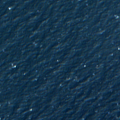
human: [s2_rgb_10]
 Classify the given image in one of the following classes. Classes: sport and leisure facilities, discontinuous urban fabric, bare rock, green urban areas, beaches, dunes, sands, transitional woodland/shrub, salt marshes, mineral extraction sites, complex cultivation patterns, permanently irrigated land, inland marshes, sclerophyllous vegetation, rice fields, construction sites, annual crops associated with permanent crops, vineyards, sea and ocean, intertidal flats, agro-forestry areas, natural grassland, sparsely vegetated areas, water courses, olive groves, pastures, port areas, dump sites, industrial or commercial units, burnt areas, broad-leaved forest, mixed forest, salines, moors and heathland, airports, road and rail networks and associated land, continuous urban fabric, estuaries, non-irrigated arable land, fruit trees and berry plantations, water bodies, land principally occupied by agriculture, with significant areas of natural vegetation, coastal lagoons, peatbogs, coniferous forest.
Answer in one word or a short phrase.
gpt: sea and ocean